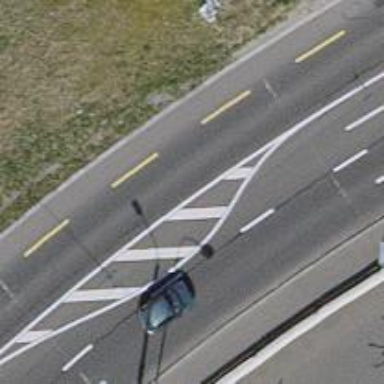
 there is sidewalk. The road has trolley wire for trolley buses."